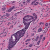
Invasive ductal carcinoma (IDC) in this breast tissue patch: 0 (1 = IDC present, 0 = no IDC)